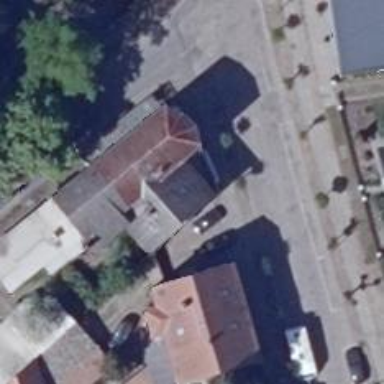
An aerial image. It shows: Restaurant.